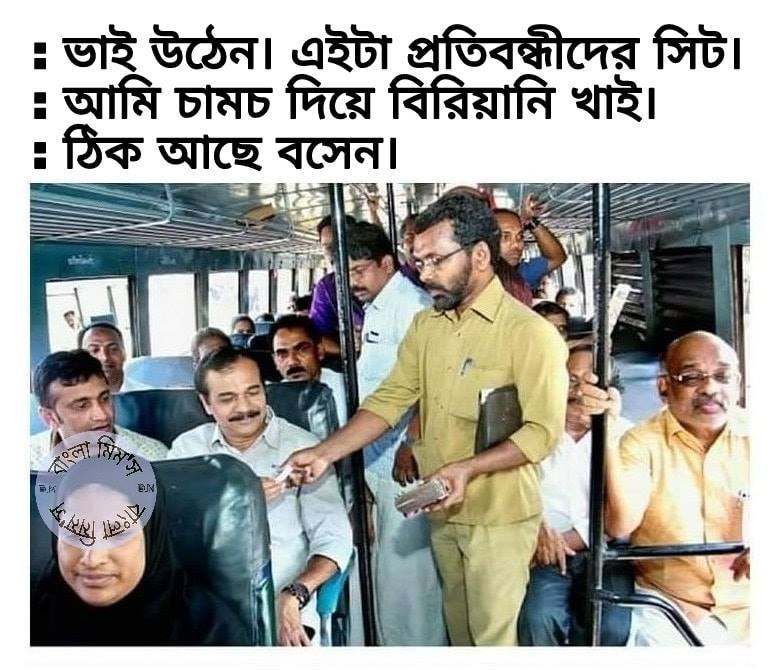
Caption: : ভাই উঠেন । এইটা প্রতিবন্ধীদের সিট । : আমি চামচ দিয়ে বিরিয়ানি খাই ।  : ঠিক আছে বসেন ।
Label: hate